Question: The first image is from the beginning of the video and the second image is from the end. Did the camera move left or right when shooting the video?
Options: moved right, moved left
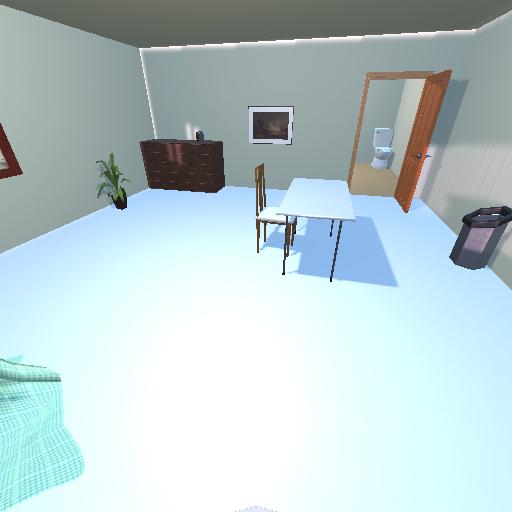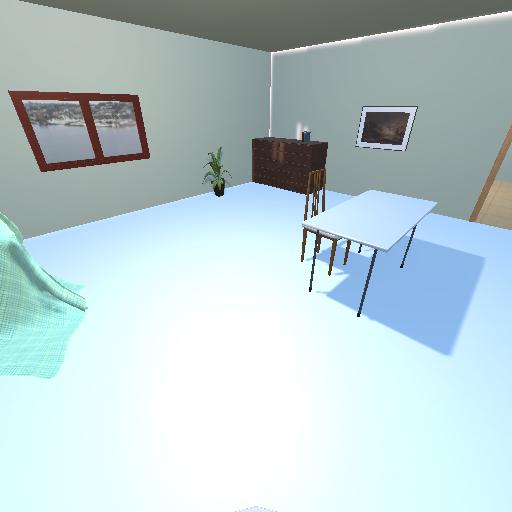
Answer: moved right